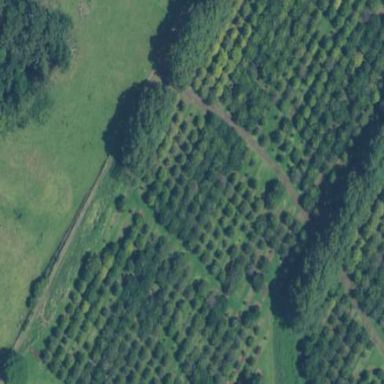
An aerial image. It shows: Orchard filled with macadamia trees.